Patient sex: F
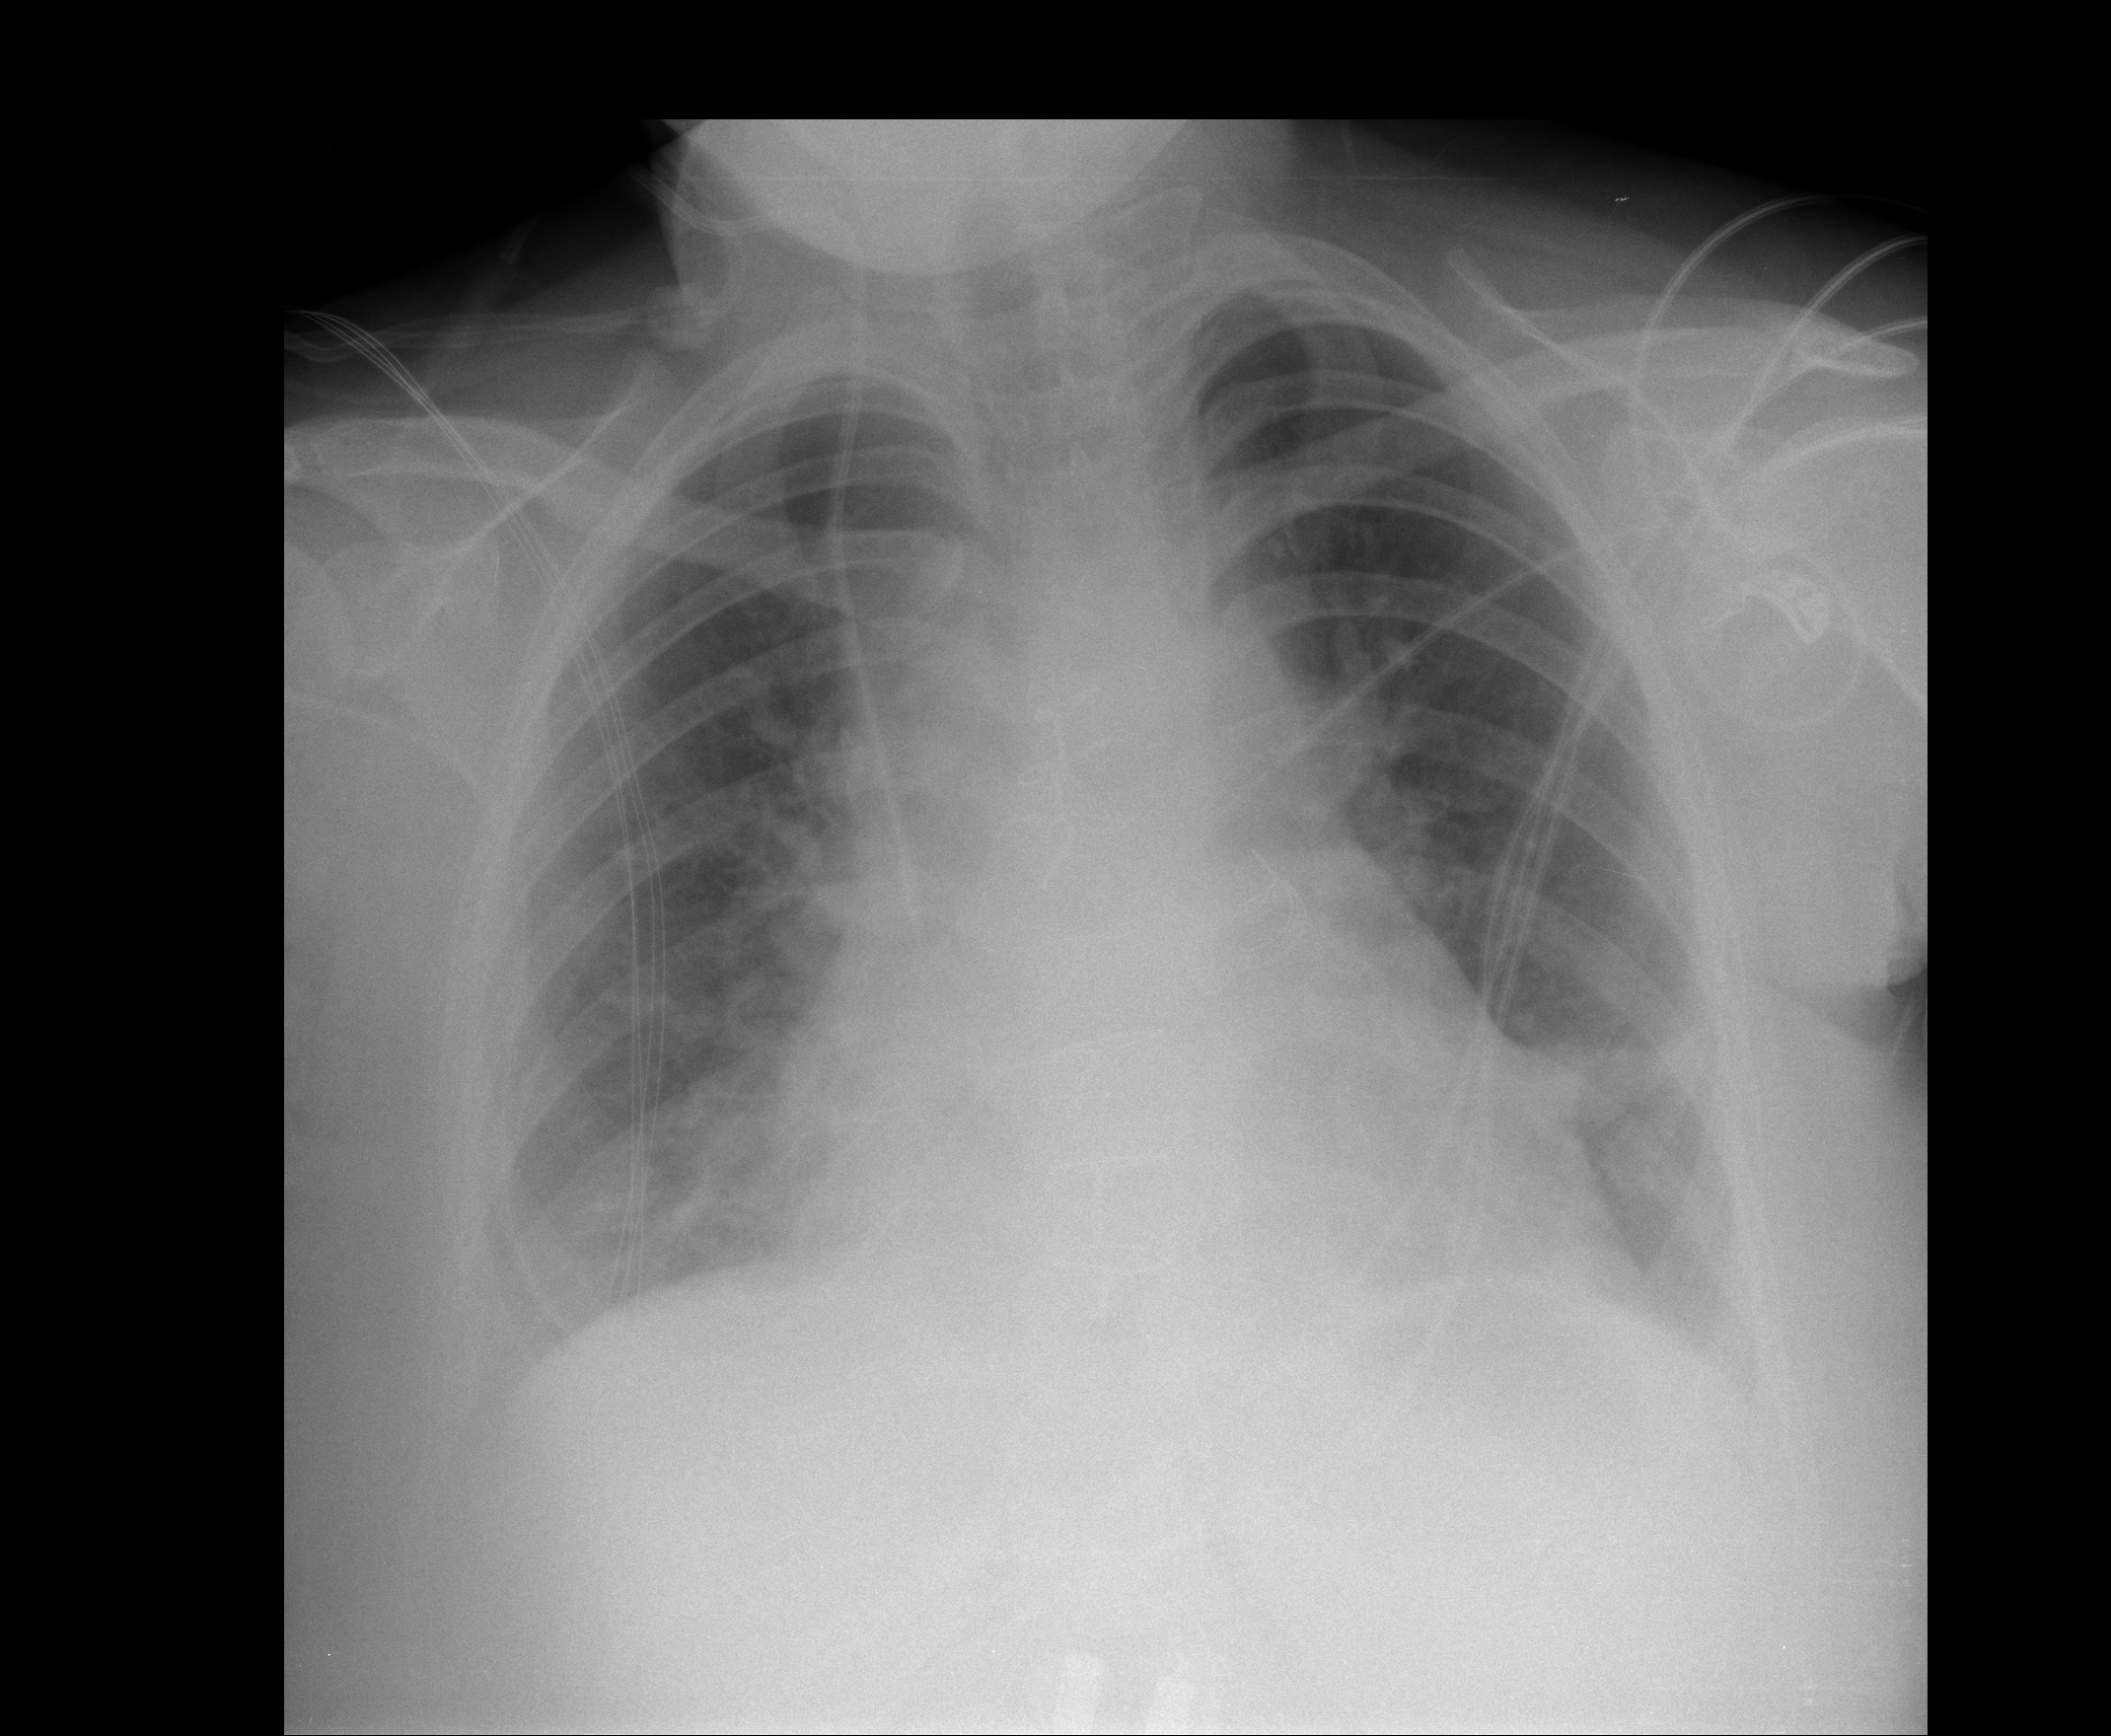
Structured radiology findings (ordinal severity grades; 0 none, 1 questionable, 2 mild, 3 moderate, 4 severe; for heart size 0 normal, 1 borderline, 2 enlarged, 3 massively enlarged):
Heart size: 2
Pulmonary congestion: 0
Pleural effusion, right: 1
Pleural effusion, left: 1
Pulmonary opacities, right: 0
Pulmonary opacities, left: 0
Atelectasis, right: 2
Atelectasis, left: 2